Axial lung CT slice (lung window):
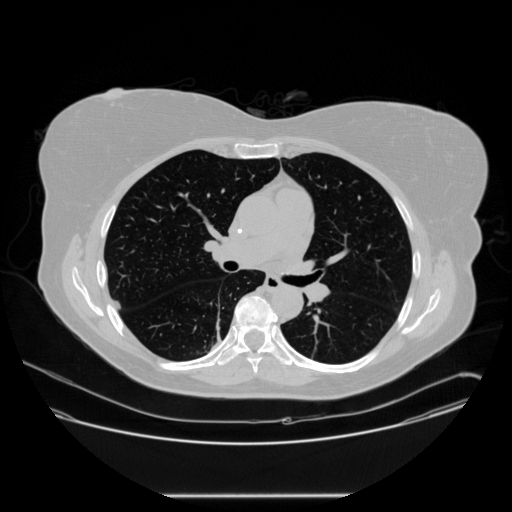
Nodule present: no